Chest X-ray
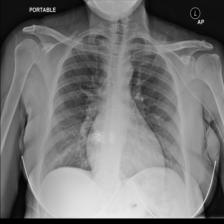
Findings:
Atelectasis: negative
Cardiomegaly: negative
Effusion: negative
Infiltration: negative
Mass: negative
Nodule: negative
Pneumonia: negative
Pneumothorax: negative
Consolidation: negative
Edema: negative
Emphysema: negative
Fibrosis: negative
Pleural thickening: negative
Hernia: negative